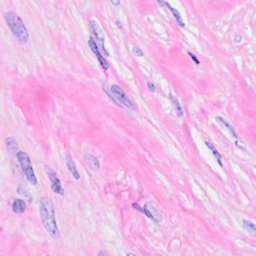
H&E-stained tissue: Breast